Question: Count the number of objects in the diagram.
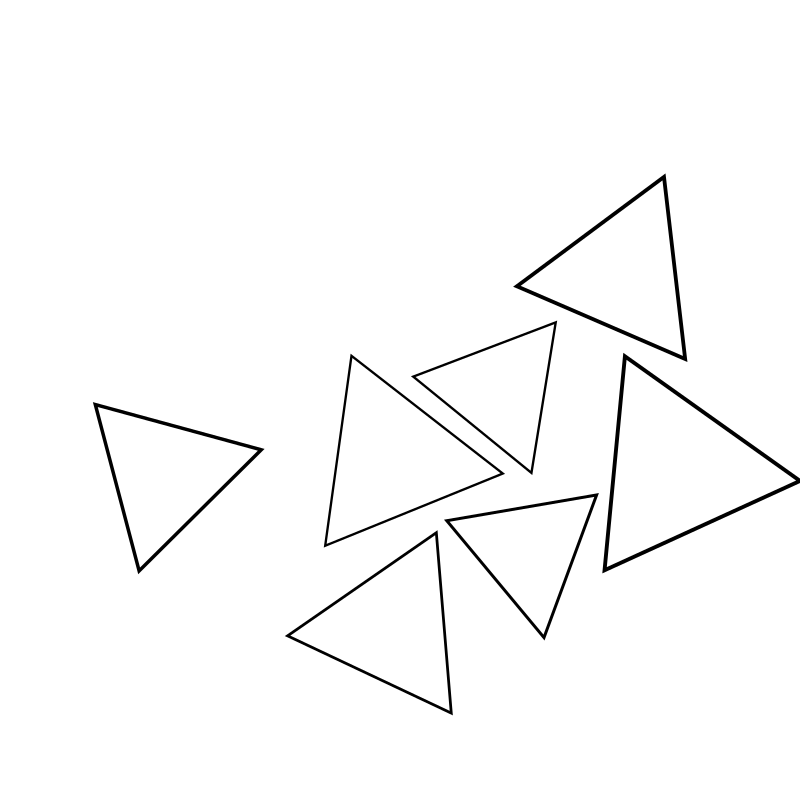
Answer: 7